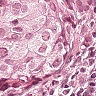
Metastatic tissue present: yes